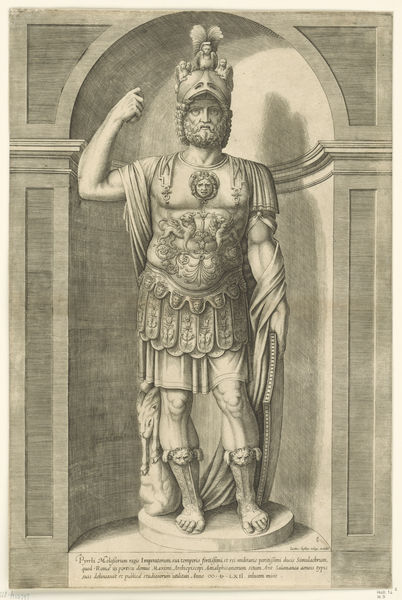
Titel: Standbeeld van Pyrrhus
Künstler: Jacobus Bos
Standort: Amsterdam
Institution: Rijksmuseum
Schlagwörter: mann, schatten, umhang, braun, geste, zeichnung, bart, arm, federn, sockel, figur, pose, bogen, muskeln, zehen, nische, schild, panzer, radierung, helm, rüstung, rom, sandale, harnisch, antik, stark, medusa, kupferstich, römisch, schirft, vlies, löwenköpfe, entwaffnet